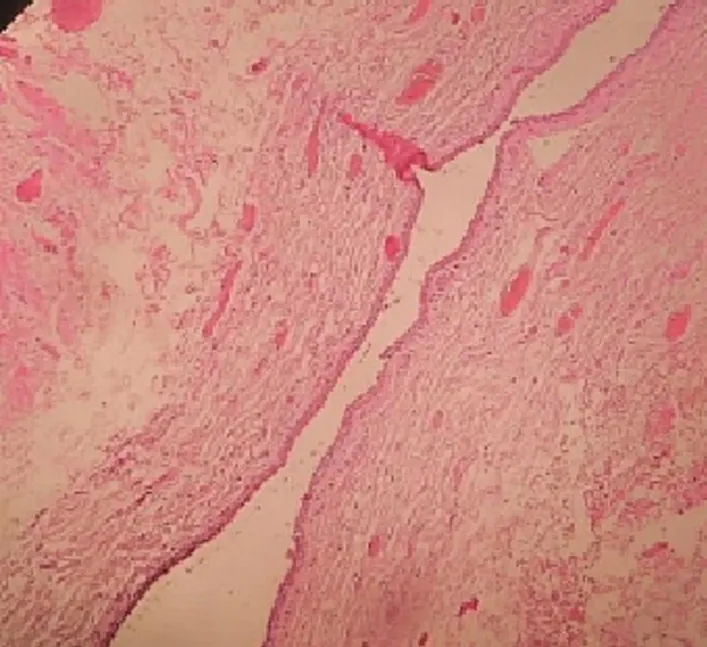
Histopathological picture showing an anal mucosa with a cystic formation delineated by a dual-layered epithelial base characterized by nuclei of regular morphology. This formation was well-contained within invaginations extending from the skin surface into the superficial and middle dermal layers. The invaginations gave rise to multiple branched lumina, which communicated with the skin surface.
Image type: pathology (h&e)